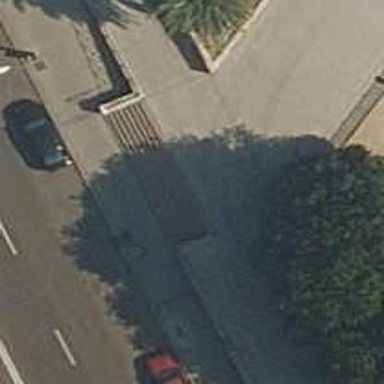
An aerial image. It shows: Steps made of paving stones.